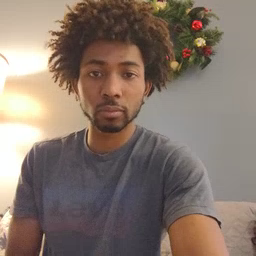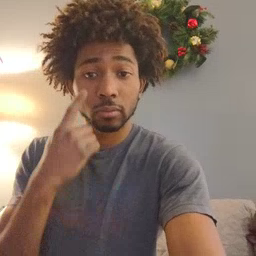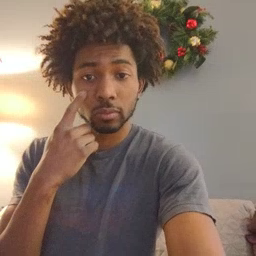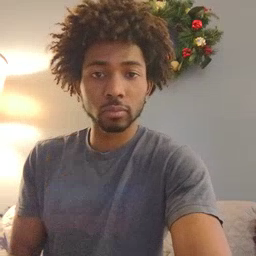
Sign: eye